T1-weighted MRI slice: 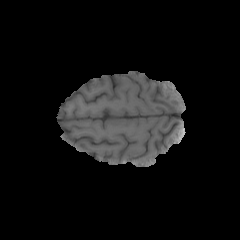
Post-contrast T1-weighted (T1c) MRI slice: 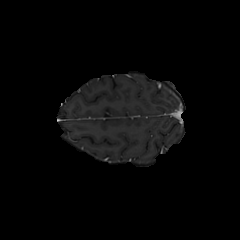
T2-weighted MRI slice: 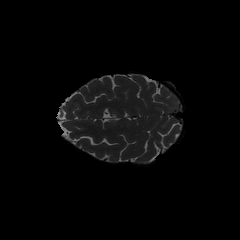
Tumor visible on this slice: no